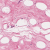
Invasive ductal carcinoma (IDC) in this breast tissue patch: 0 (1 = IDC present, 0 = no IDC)